Question: I have a table view as shown. It displays various European Languages from database. When I scroll the tableview the scrolling isn't smooth and at times it gets stuck for a second or two. What could be wrong?
I am decoding the languages using below code:
'''
NSString *cellText = [[langArray objectAtIndex:i] valueForKey:[NSString stringWithFormat:@"%@",lblshortName.text]];
if (cellText != (NSString *)[NSNull null] && ![cellText isEqualToString:@""] ) {
NSString *decodedString3 = [NSString stringWithUTF8String:[cellText cStringUsingEncoding:[NSString defaultCStringEncoding]]];
[cellTextArray addObject:[NSString stringWithFormat:@"%@ : %@",lblshortName.text, decodedString3]];
}
else {
[cellTextArray addObject:@"<empty>"];
}
'''

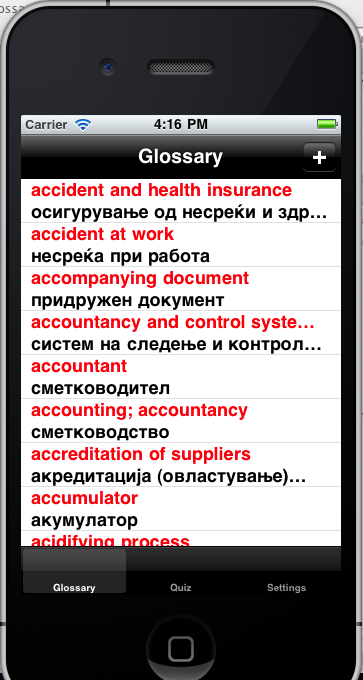
Answer: I would suggest to do few things..
1. Check if you are reusing the Cell, if you are then cross check it's working by putting counter for every new cell.
2. Use static analyzer and instruments for checking any potential leaks, memory allocations and objects are being freed or not.
if everything is fine.. then it's hard to say anything without seeing other part of the code..
one more thing you can do is using asynchronous thread to get data ready for the table view.